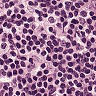
Metastatic tissue present: no